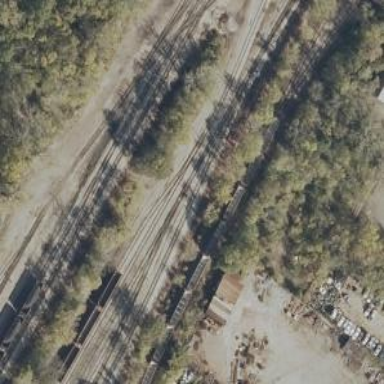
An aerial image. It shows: Railway yard used for servicing trains.